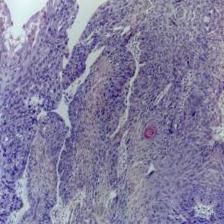
Diagnosis: OSCC